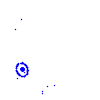
Particle: pion